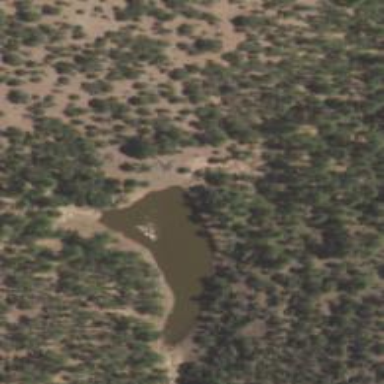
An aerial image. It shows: Reservoir.